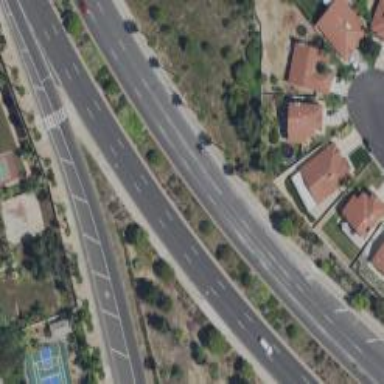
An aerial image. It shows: Primary highway.